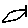
Label: triangle